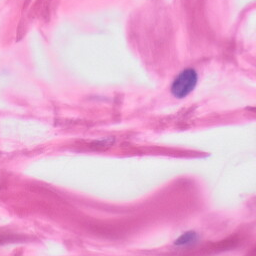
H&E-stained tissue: Skin